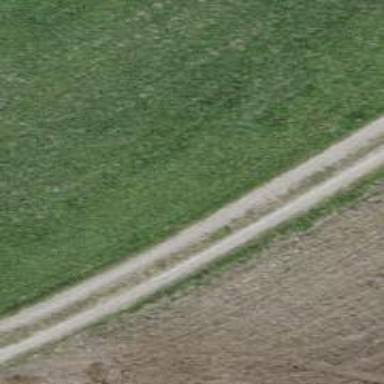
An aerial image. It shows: Gravel track.